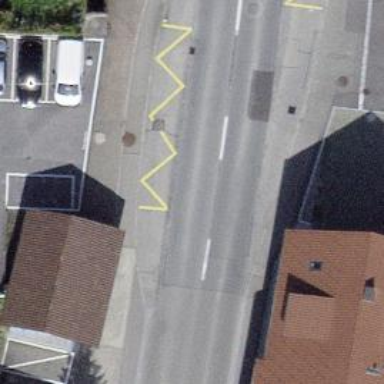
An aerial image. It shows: Bus stop with designated public transport stop position.